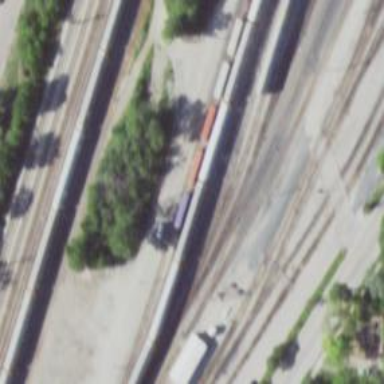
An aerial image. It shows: Railway yard used for servicing trains.